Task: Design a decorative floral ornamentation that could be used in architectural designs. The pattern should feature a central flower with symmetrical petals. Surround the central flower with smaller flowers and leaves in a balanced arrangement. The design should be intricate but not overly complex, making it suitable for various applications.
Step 1804:
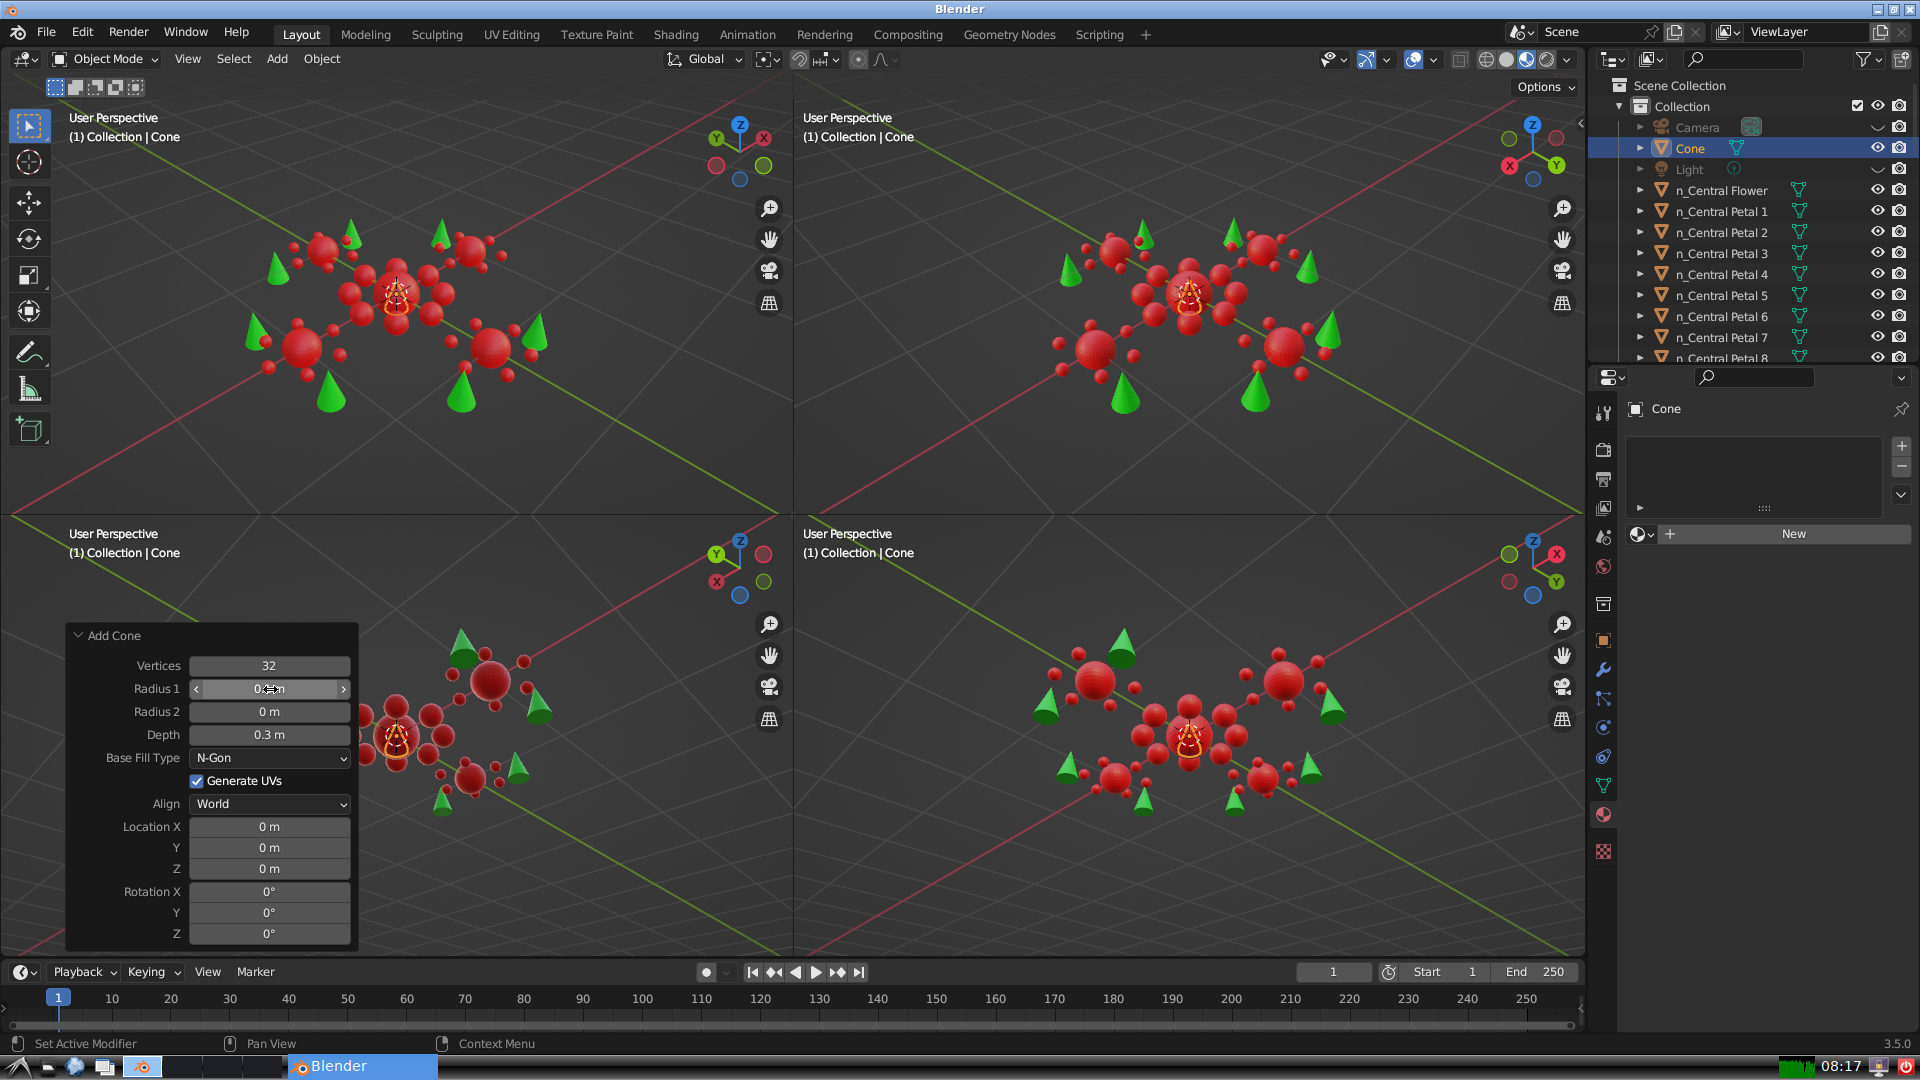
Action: click: no